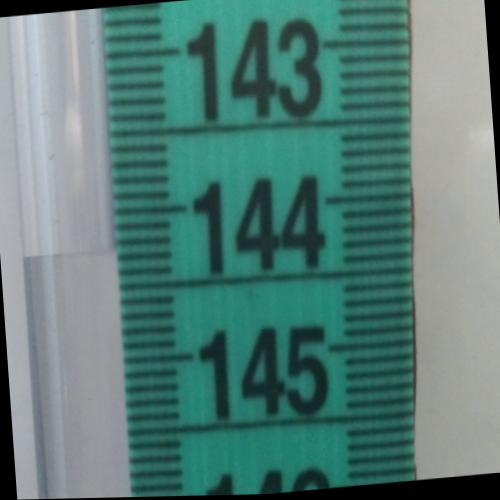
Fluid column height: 144.3 cm